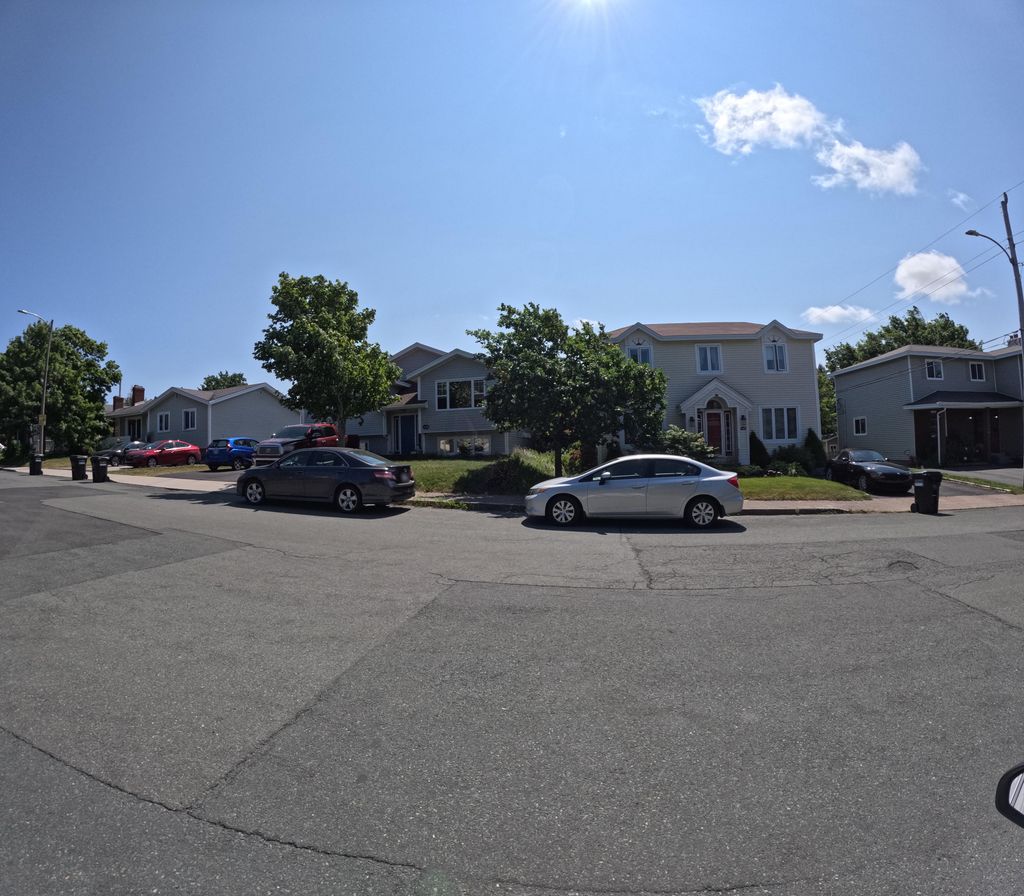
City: st_johns